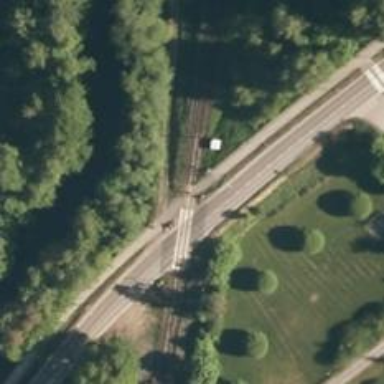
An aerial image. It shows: Railway crossing with lights and saltire signs. There is full barrier at the crossing.